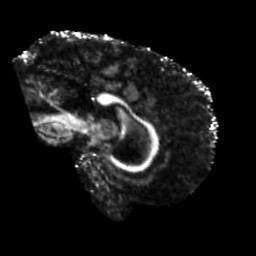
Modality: FA
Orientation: sagittal
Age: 54
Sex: male
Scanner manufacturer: siemens
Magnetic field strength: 3 T
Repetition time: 5.25 s
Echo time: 0.08 s